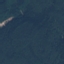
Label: Forest